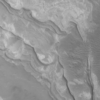
Label: not_dusty